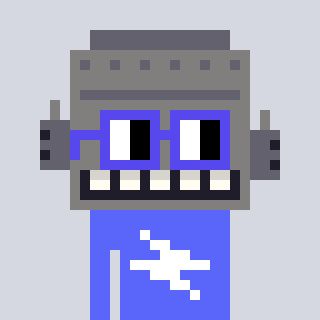
a pixel art character with square blue glasses, a robot-shaped head and a purple-colored body on a cool background